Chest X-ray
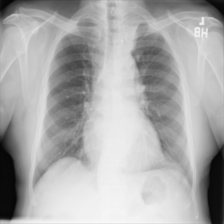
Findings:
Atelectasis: negative
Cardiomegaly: negative
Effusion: negative
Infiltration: positive
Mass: negative
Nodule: negative
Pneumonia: negative
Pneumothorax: negative
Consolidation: negative
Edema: negative
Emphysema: negative
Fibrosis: negative
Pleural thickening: positive
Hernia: negative